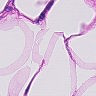
Metastatic tissue present: no